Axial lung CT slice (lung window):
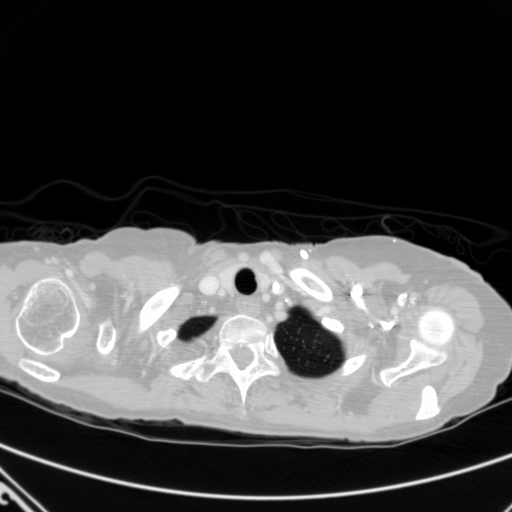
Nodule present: no